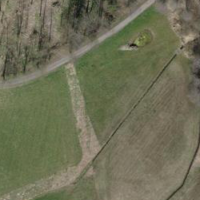
EUNIS habitat code: 16
Species observed at this site:
Pholidoptera griseoaptera
Chorthippus biguttulus